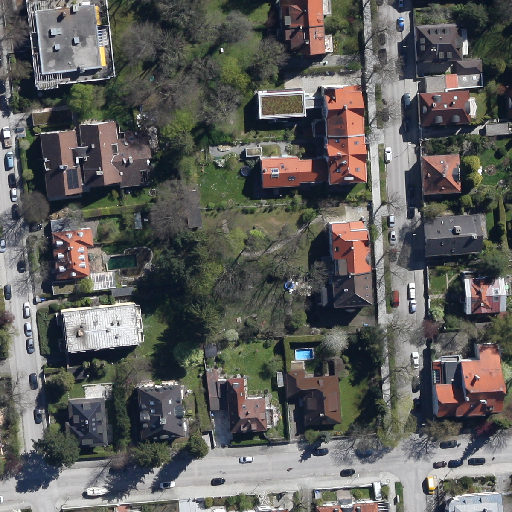
Referring expression: van in the parking area